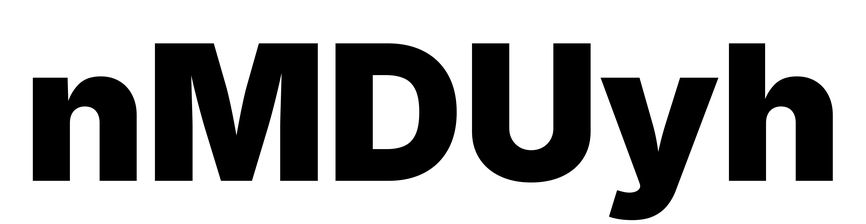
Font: Inter_Black